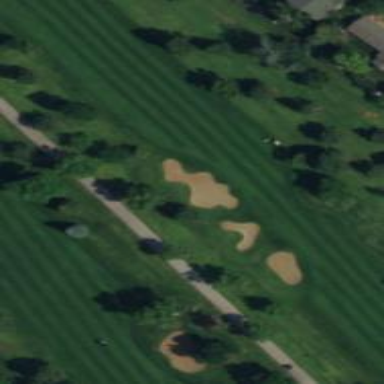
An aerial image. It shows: Golf fairway surrounded by grass.